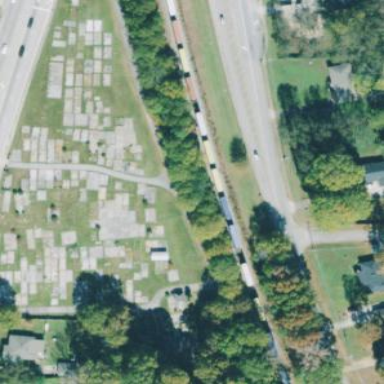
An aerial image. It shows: Cemetery.